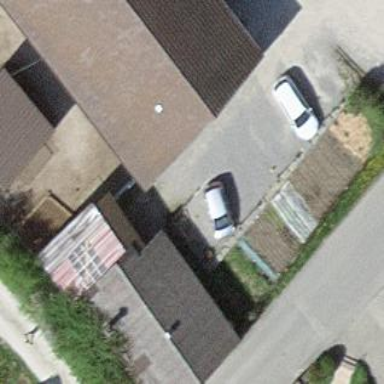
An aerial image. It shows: Barn.